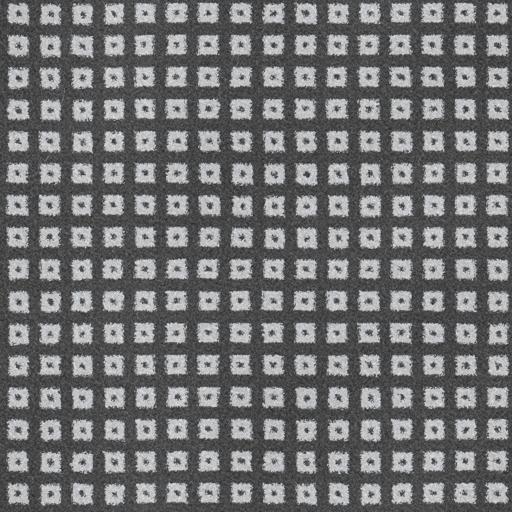
Tags: carpet dark fabric floor grey mat rug